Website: crate-barrel
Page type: billing-address
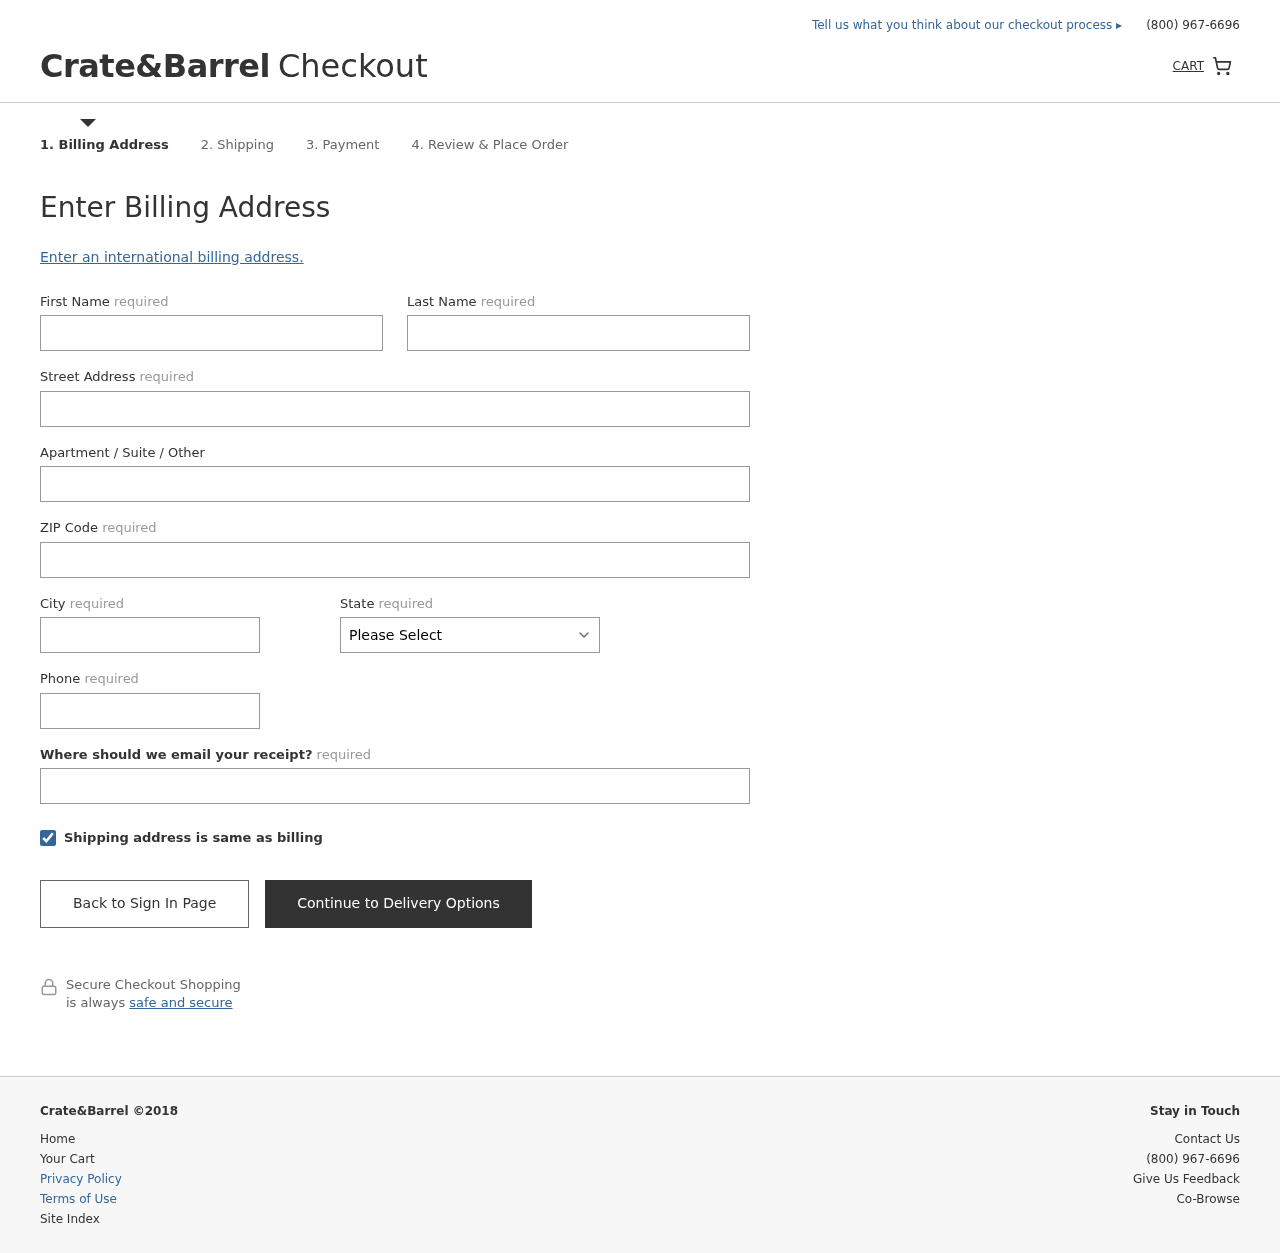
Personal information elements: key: PII_STATE
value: South Dakota
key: PII_FIRSTNAME
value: Miranda
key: PII_LASTNAME
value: Cox
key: PII_STREET
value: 4447 Hart Spring
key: PII_POSTCODE
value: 93610
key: PII_CITY
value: Sanchezburgh
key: PII_PHONE
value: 5584198184
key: PII_EMAIL
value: mirandacox@hotmail.com